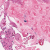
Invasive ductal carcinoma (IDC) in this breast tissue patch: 0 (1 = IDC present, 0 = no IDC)